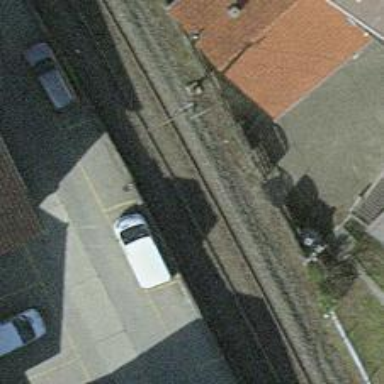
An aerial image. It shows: Single-track railway with electrified contact lines.